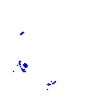
Particle: kaon